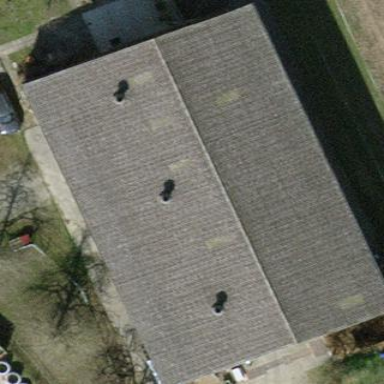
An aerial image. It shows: Cowshed building.